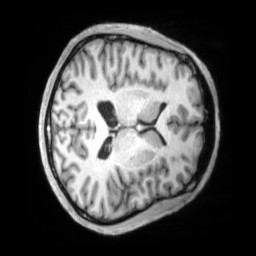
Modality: T1w
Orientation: axial
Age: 31
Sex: male
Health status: ill
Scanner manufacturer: siemens
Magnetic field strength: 3 T
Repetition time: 2.2 s
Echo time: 0.00157 s